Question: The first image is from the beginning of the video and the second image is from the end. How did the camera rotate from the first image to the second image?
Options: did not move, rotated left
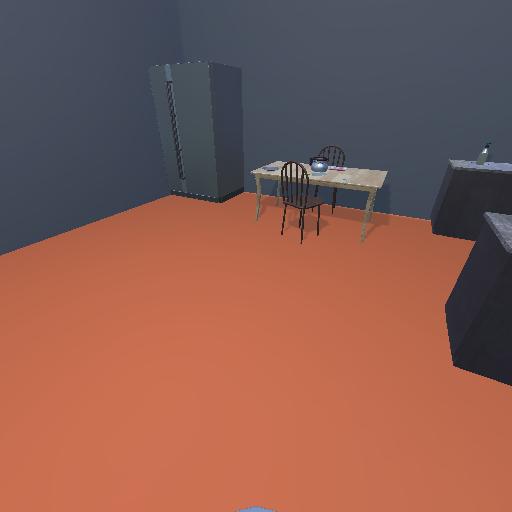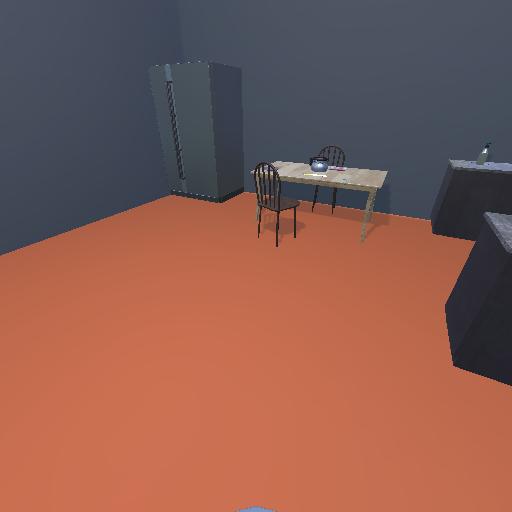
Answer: did not move